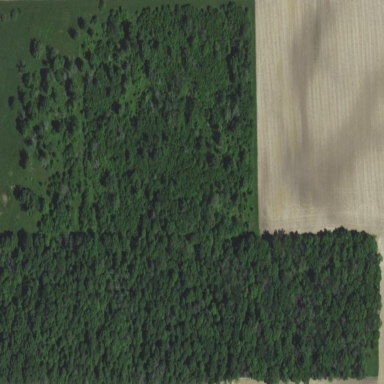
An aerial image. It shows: Deciduous broadleaved woodland.